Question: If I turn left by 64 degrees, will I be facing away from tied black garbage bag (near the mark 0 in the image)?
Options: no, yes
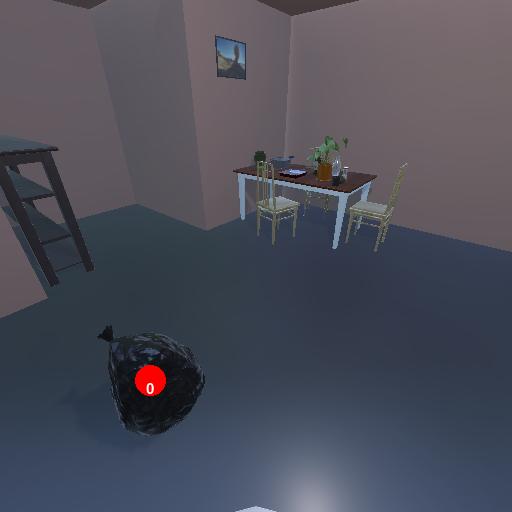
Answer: no